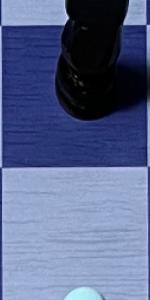
Label: Empty